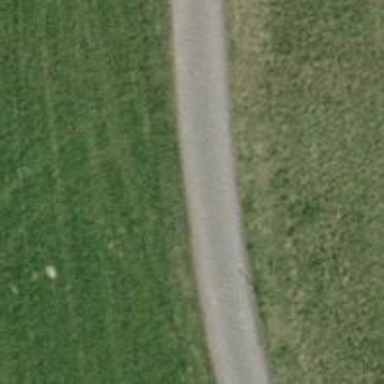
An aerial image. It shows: Asphalt track with grade1 tracktype suitable for agricultural vehicles.